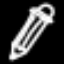
Label: pencil